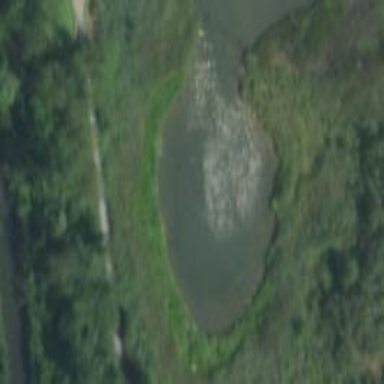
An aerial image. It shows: Peaceful pond surrounded by nature.